Question: First let me say I can't modify the database schema at all.
I do not have access to any of the existing code which interacts with the database. Its a compiled assembly and I can't decompile.

I have database tables with a value which functions as a primary key logically within the code but is not auto incremented.
Now here is the twist, sometimes the key increments positive numbers, sometimes negative numbers. :(
Can't find any evidence of a hilo code.
I have no idea how to deal with this besides doing a SELECT TOP 1, adding a value and hope the no overlaps occur.
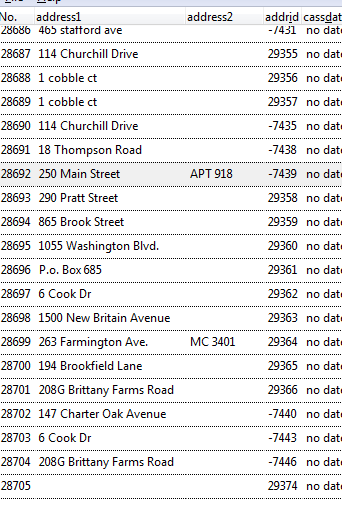
Answer: If your table is part of a database container (*.DBC) and not a free table, then you may find code to auto-increment the key in the database container.
If you open the table and use the MODIFY STRUCTURE command, you can see the table's properties on the third tab. If the table is a member of a database container, the name of the database will be displayed, along with any rules including triggers and the record rule, which executes on every write to the table.
In the days before auto-incrementing fields were added I implemented auto-incrementing fields by adding a record rule as follows:
'''
PROCEDURE TABLE_RR
LOCAL nOldArea,nUnique
IF PK=0 &&Only update primary key field when not already set
STORE SELECT() TO nOldArea
&&Open table again in another work area, we can't move the record pointer in a Rule
IF !USED("TABLE_RR")
USE TABLE.DBF IN 0 NOUPDATE AGAIN ALIAS TABLE_RR
ENDIF
&&Find current maximum value of primary key field, add 1 as next primary key field
SELECT TABLE_RR
SET ORDER TO PKTable
GO BOTT
STORE 1+PK TO nUnique
&&Update primary key field for our record
SELECT(nOldArea)
REPLACE PK WITH nUnique
ENDIF
&&Record rule must return true or changes are rejected
RETURN .T.
ENDPROC
'''
It's normal custom and practice to store such rules in the database container stored procedure code area, however, providing the running application can find the function, it will execute. Clearly, the above code sample assumes that the table is called TABLE, has a numeric (Int is preferable) field called PK with an index tag of PKTable.
Because the code is in the record rule, it executes on the record during any update and therefore whilst the record is locked, so there's no collision. Any record written without a value in PK gets 1 + the current highest value of that field. The record rule is intended to validate the record and reject invalid values, and must return true (.T.) for the write to be accepted. Other code can occur in the procedure including setting current values to timestamp fields etc.
The record rule can be applied to the table by the ALTER TABLE command:
'''
ALTER TABLE 'TABLENAME' SET CHECK PROCEDURENAME()
'''
Or through the interactive table editor from MODIFY STRUCTURE